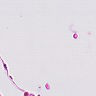
Metastatic tissue present: no